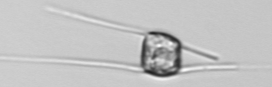
Label: Chaetoceros_danicus